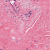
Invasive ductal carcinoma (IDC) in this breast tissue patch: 0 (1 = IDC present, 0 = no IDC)